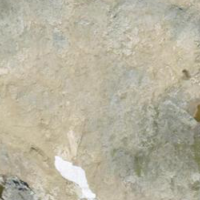
EUNIS habitat code: 48
Species observed at this site:
Gentiana bavarica
Androsace alpina